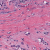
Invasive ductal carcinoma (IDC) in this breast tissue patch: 1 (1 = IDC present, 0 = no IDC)